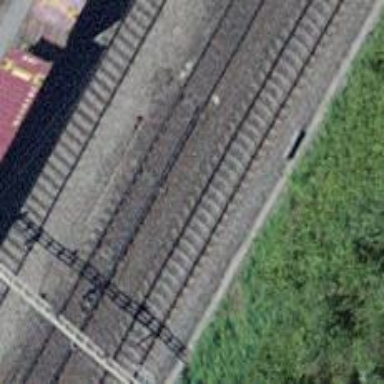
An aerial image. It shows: Railway switch.